Question: Hi Iam using a nested datagrid and following is its definition,
Here is the screenshot of the output,

In above image , I have 2 datagrids. If I click on any row of outergrid , Corresponding innergrid is displayed. Now, Iam not getting how this event is handled and corresponding inner grid data is displayed.
This is the class structure to which Iam binding my datagrid,
'''
class MyClass
{
public string Col1{ get; set; }
public string Col2{ get; set; }
public string Col3{ get; set; }
public string Col4{ get; set; }
public string Col5{ get; set; }
public ObservableCollection<InnerObject> inner_object{ get; set; }
}
class InnerObject
{
public string EventName { get; set; }
public string Date { get; set; }
public string Time { get; set; }
public string Message { get; set; }
public int RIndex { get; set; }
}
<DataGrid
x:Name="objDatagrid"
ItemsSource="{Binding DataView}"
CanUserAddRows="False"
CanUserDeleteRows="False"
AutoGenerateColumns="False"
BorderBrush="Gray"
>
<DataGrid.RowStyle>
<Style TargetType="{x:Type DataGridRow}">
<Style.Triggers>
<DataTrigger Binding="{Binding TDate}" Value="">
<Setter Property="Visibility" Value="Collapsed"/>
</DataTrigger>
</Style.Triggers>
</Style>
</DataGrid.RowStyle>
<DataGrid.RowDetailsTemplate >
<DataTemplate>
<DataGrid
x:Name="objInnerDatagrid"
IsReadOnly="True"
ItemsSource="{Binding ElementName=objDatagrid, Path=SelectedItem.inner_object}">
<DataGrid.RowStyle>
<Style TargetType="{x:Type DataGridRow}">
<Style.Triggers>
<DataTrigger Binding="{Binding Date}" Value="">
<Setter Property="Visibility" Value="Collapsed"/>
</DataTrigger>
</Style.Triggers>
</Style>
</DataGrid.RowStyle>
<DataGrid.Columns>
</DataGrid.Columns>
</DataGrid>
</DataTemplate>
</DataGrid.RowDetailsTemplate>
<DataGrid.Columns>
<DataGridTextColumn Header="Col1" Width="SizeToHeader" Binding="{Binding Col1}" IsReadOnly="True"/>
<DataGridTextColumn Header="Col2" Width="80" Binding="{Binding Col2}" IsReadOnly="True"/>
<DataGridTextColumn Header="Col3" Width="80" Binding="{Binding Col3}" IsReadOnly="True"/>
<DataGridTextColumn Header="Col4" Width="120" Binding="{Binding Col4}" IsReadOnly="True"/>
<DataGridTextColumn Header="Col5" Width="100" Binding="{Binding Col5}" IsReadOnly="True"/>
</DataGrid.Columns>
</DataGrid>
'''
Iam a newbie to WPF. Can anyone please explain me the above code and its working ?
It will be a great help.
Thanks in advance.
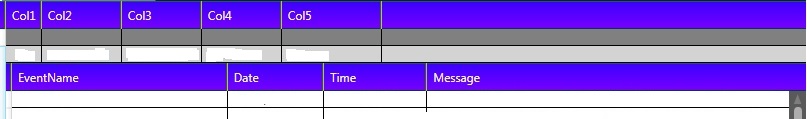
Answer: As you can already see in your code the 'RowDetailsTemplate' displays the inner grid. Default behavior of displaying the row details is when someone selects the parent row.
If you want this behavior to override (e.g. you want to show the details Data grid on double click or something) then you may have to do some code behind work ...
See this post for more details...
<URL>